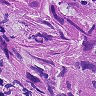
Metastatic tissue present: yes